Interaction volume radius: 10 \u00c5
Interaction volume height: 15 \u00c5
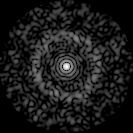
Disorder parameter: 0.8343